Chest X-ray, AP view. Patient: 42 years old, sex M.
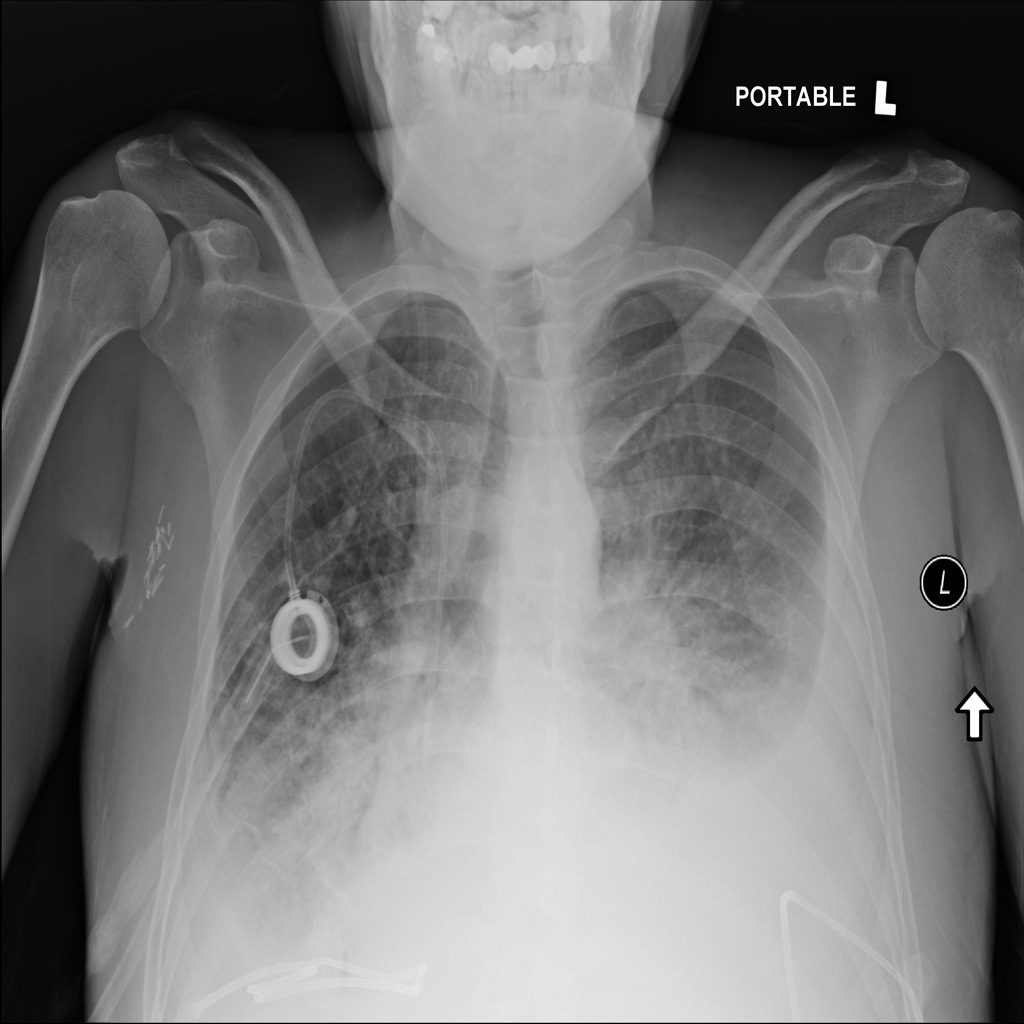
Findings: Effusion, Infiltration